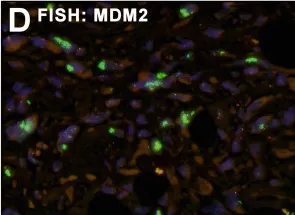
Fluorescence in situ hybridisation shows strong amplification of the MDM2 locus as underlying genetic alteration (D; Green: MDM2 probe, Red: Chromosome 12 reference probe). The features are characteristic of dedifferentiated liposarcoma.
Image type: pathology (immunostaining)